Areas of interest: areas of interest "Comprehensive Gymnasium"
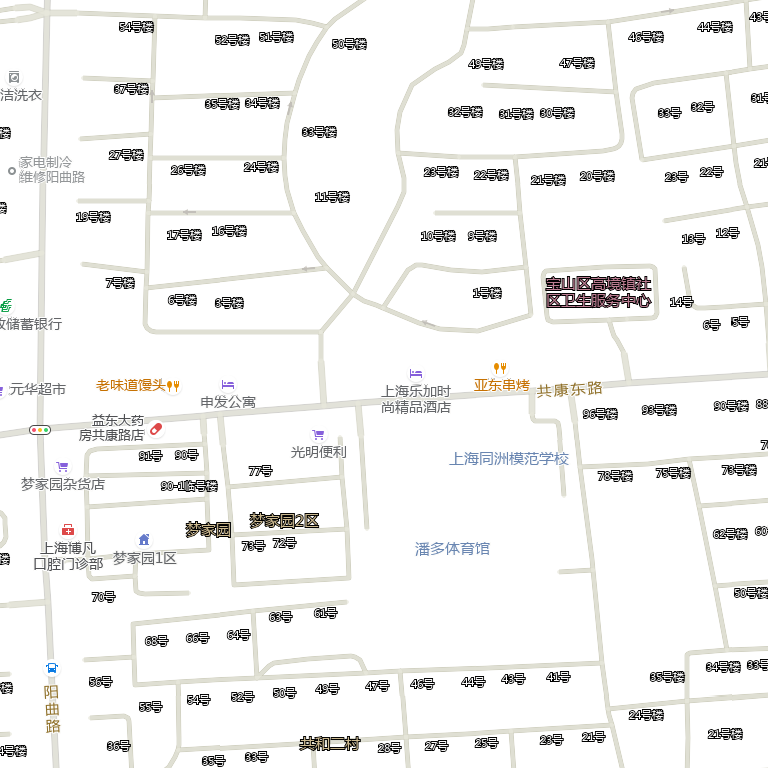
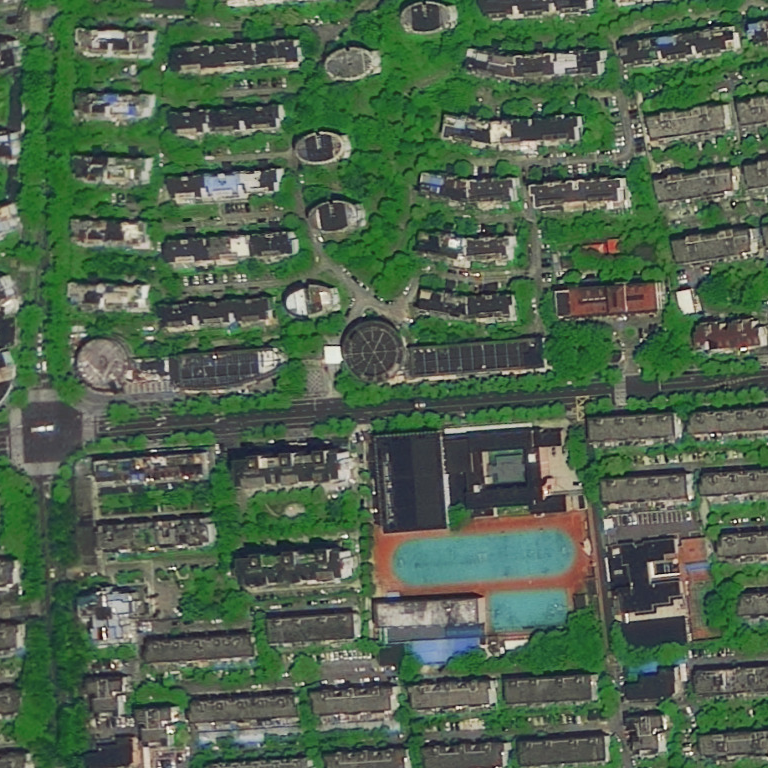